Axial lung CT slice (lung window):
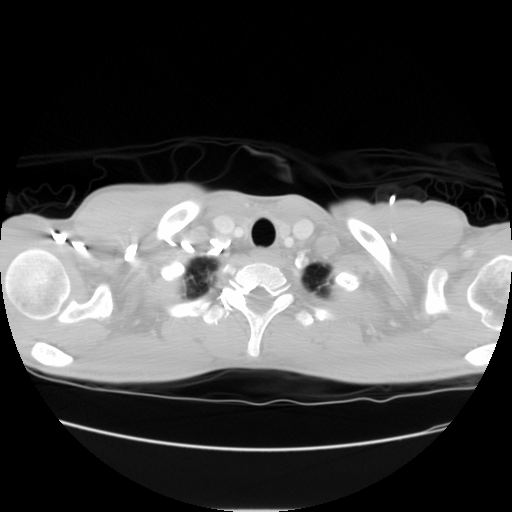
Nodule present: no